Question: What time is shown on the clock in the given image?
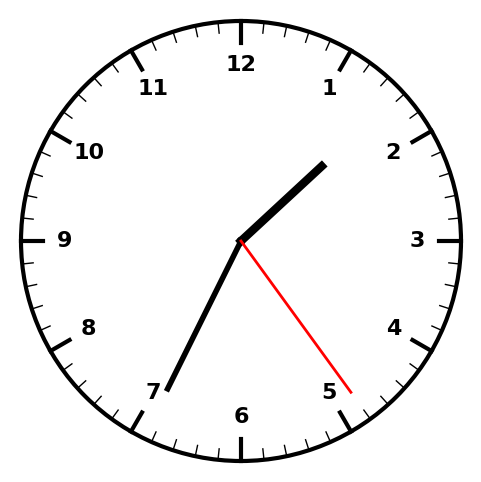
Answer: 01:34:24